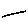
Label: line